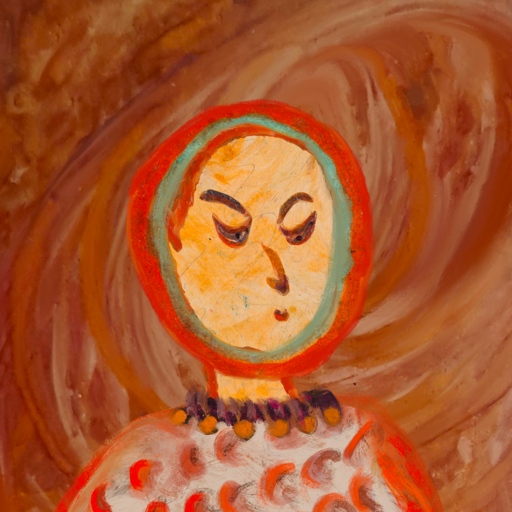
Background: Pious_Lady, Head And Neck Side: Experience, Face Side: Hypocrite, Bust: Rupkatha, Hair Side: Sisters, Head Accessory: Blank, Second Necklace: Blank, Necklace: Doll, Baby: Blank